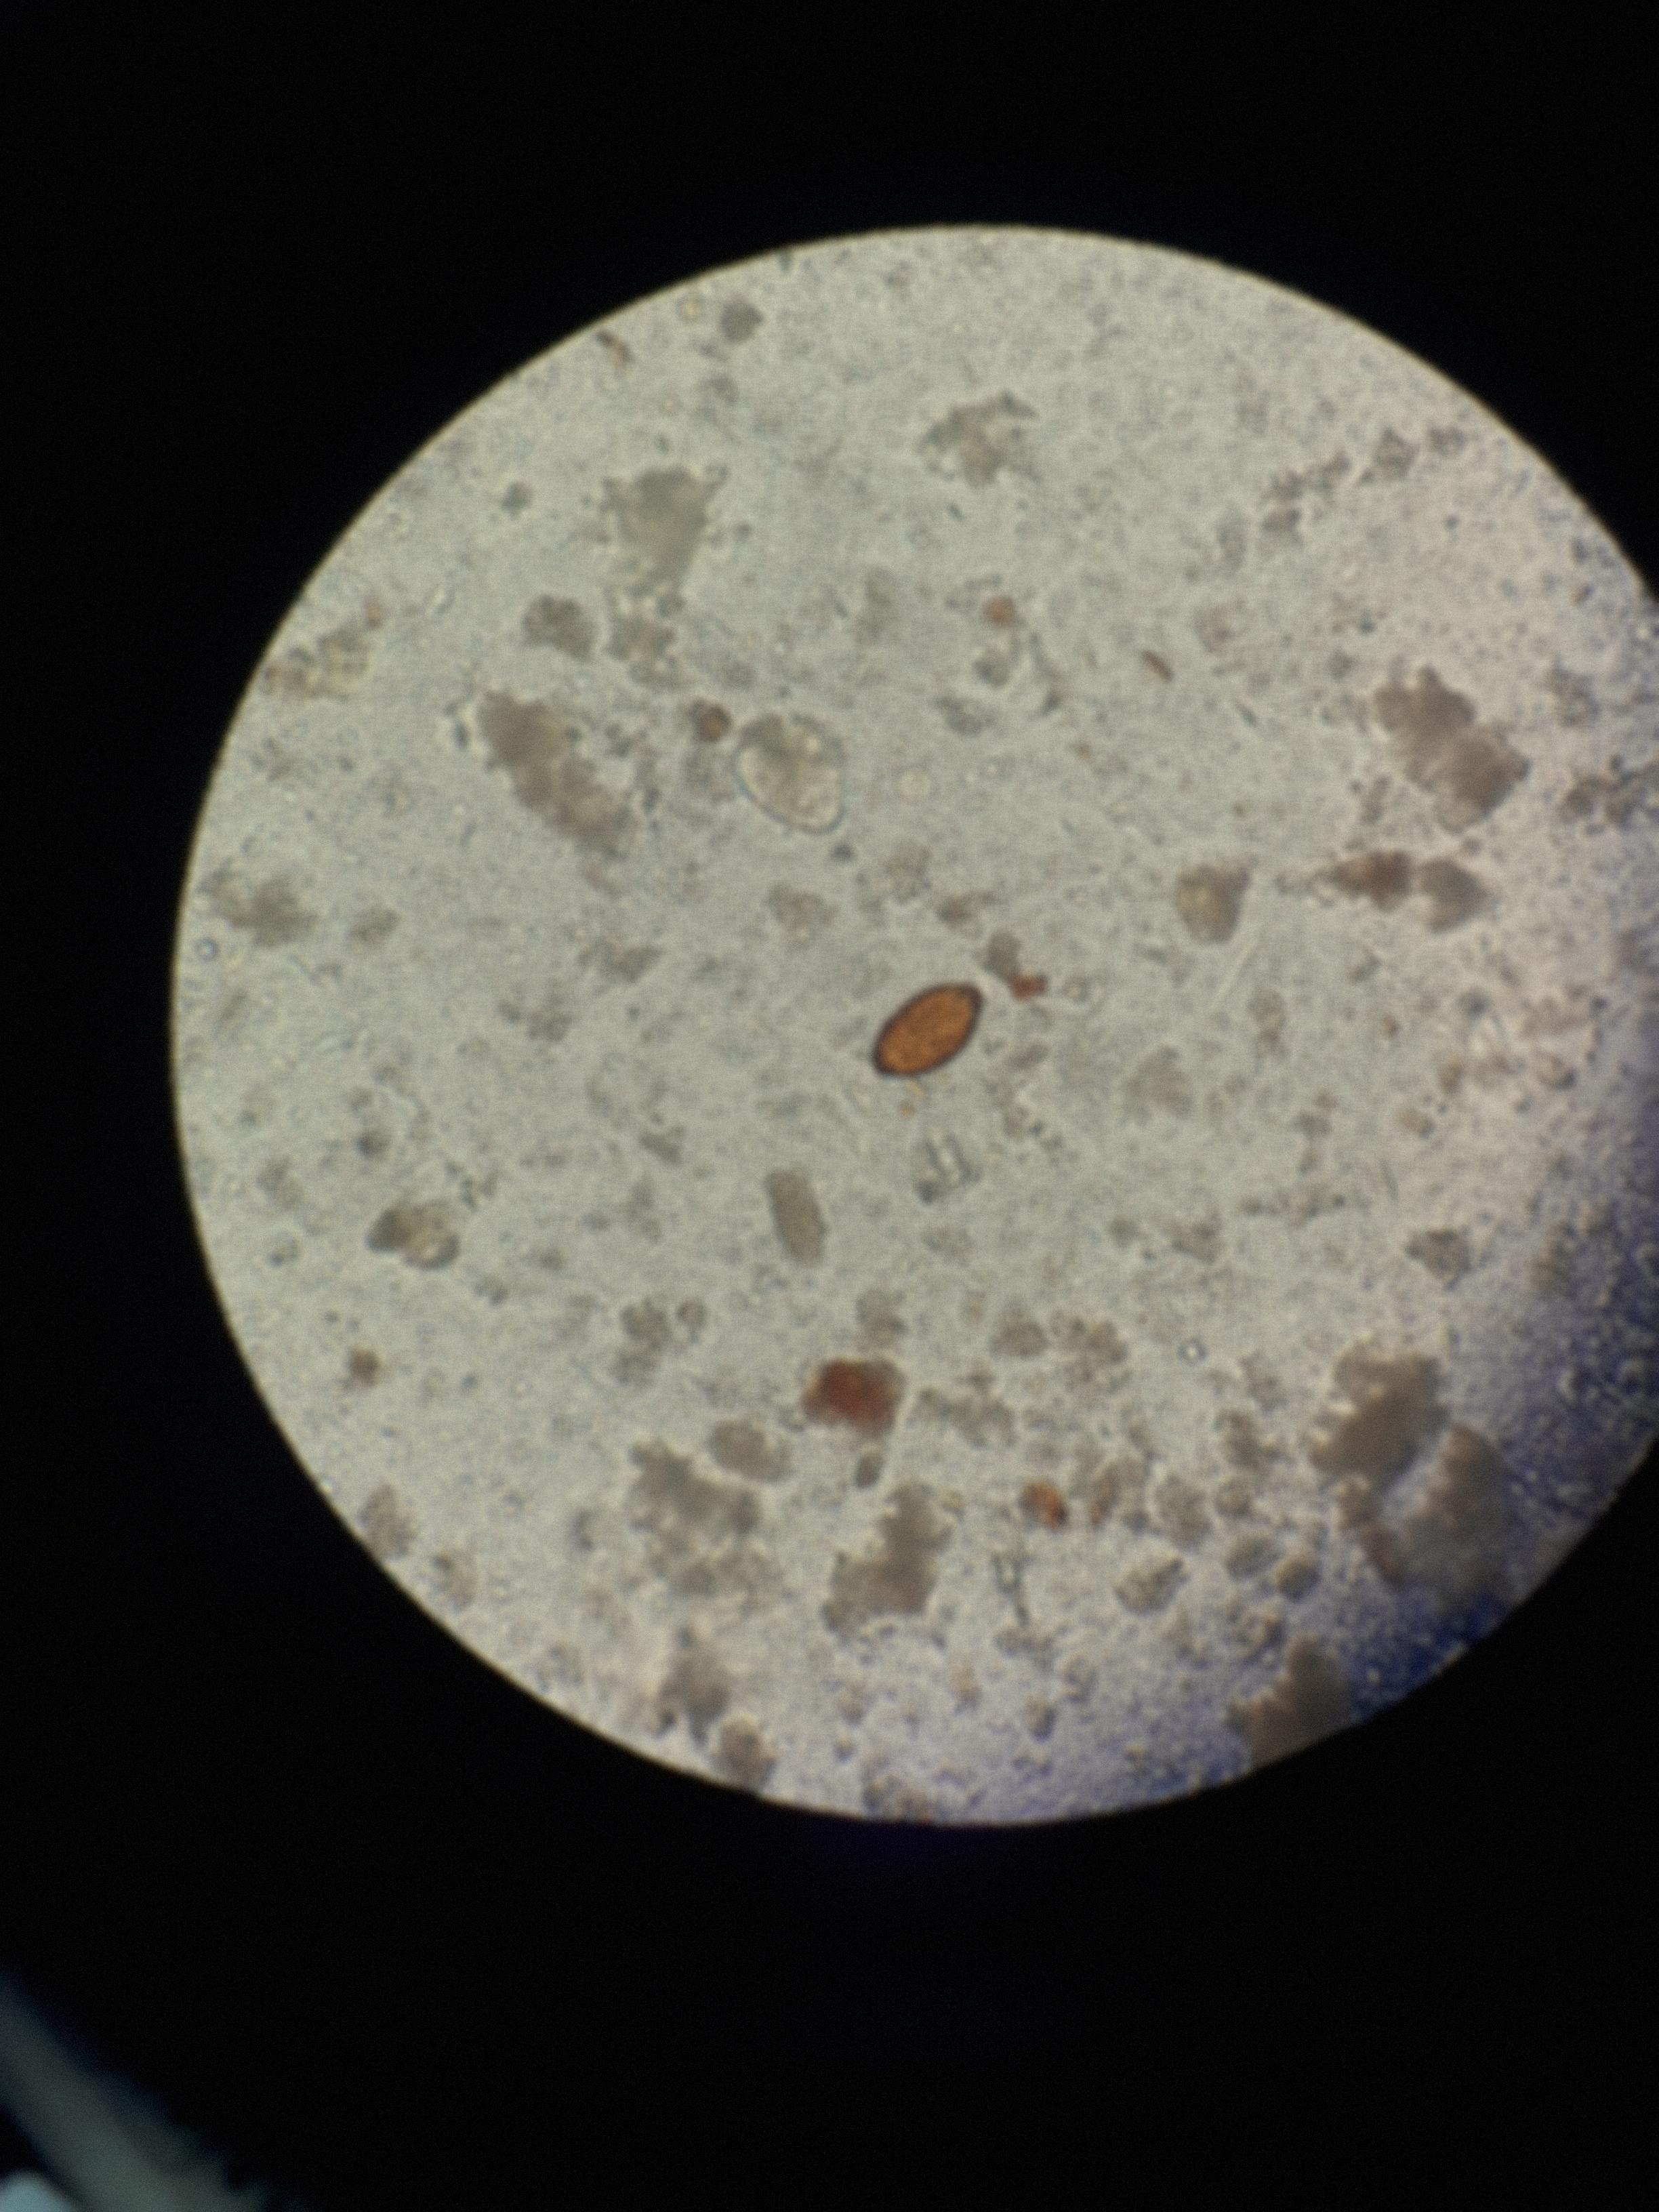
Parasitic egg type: Trichuris trichiura